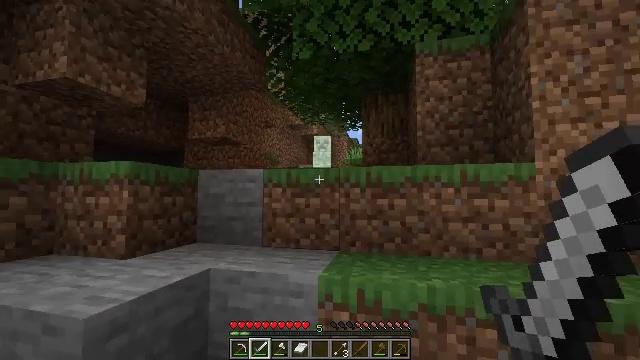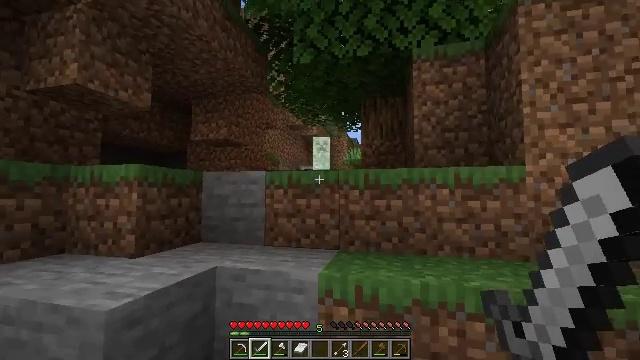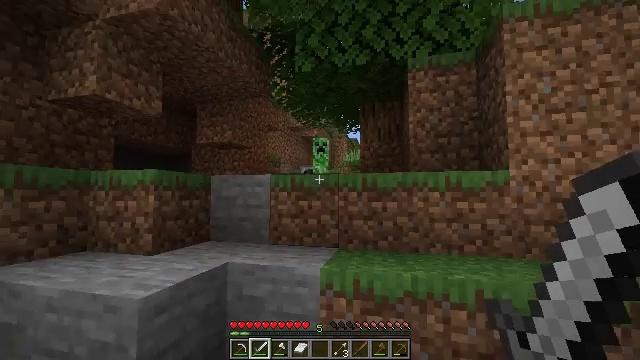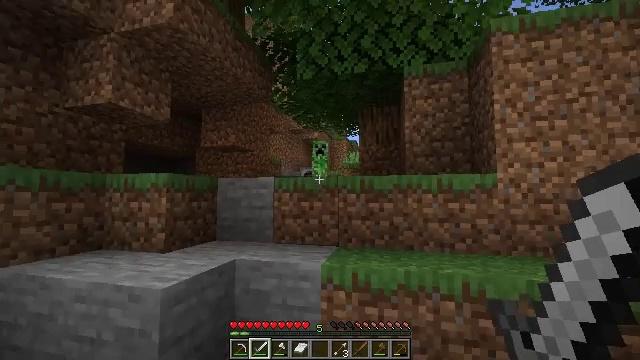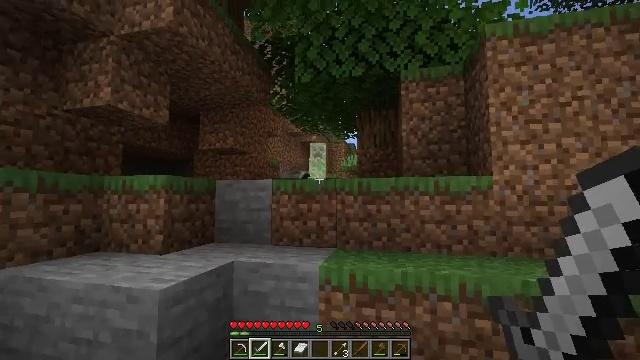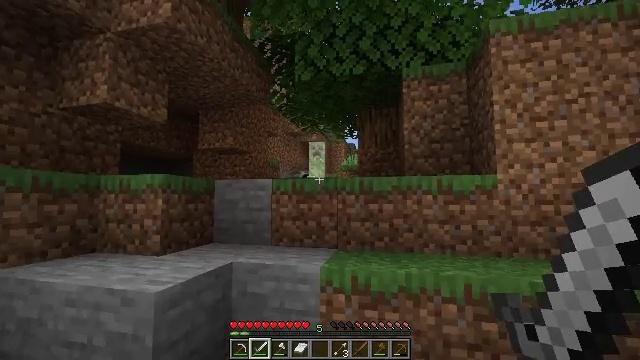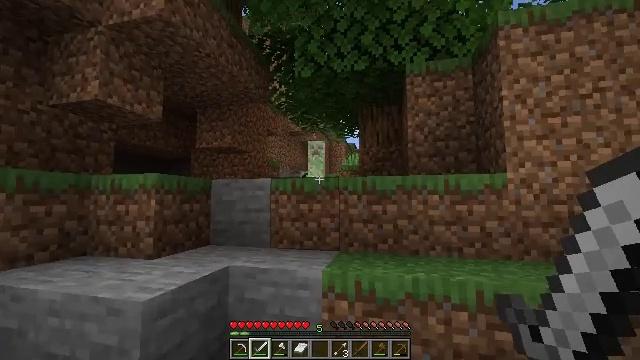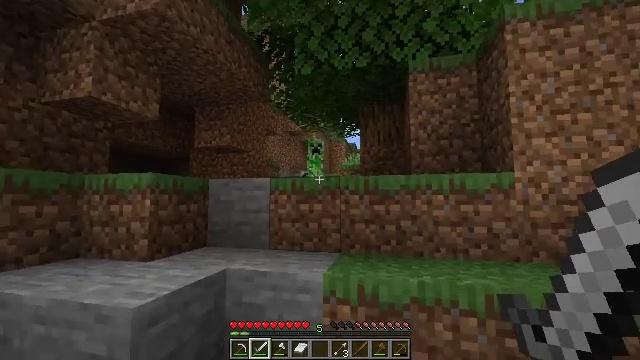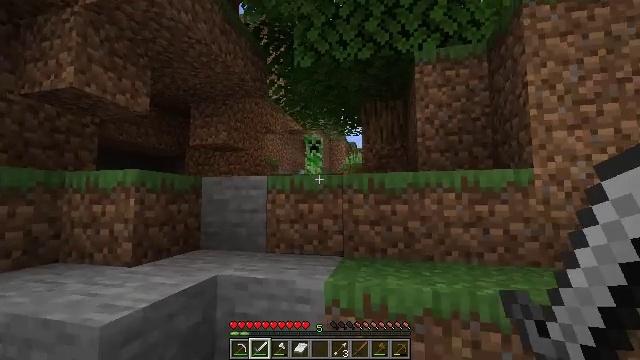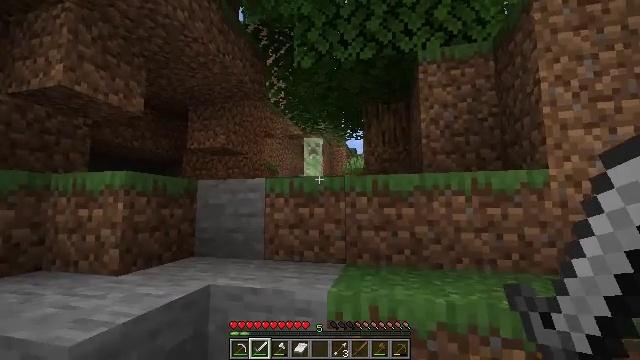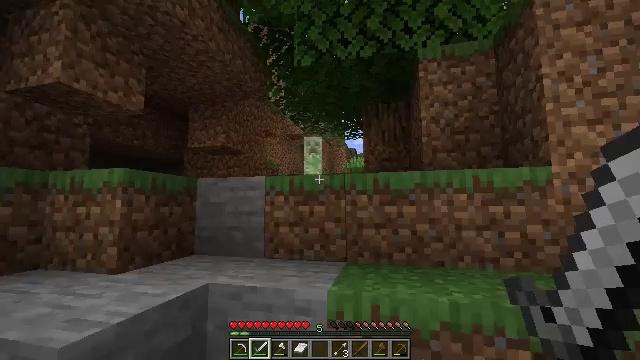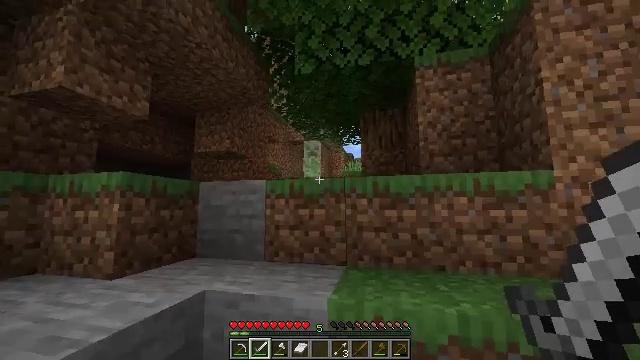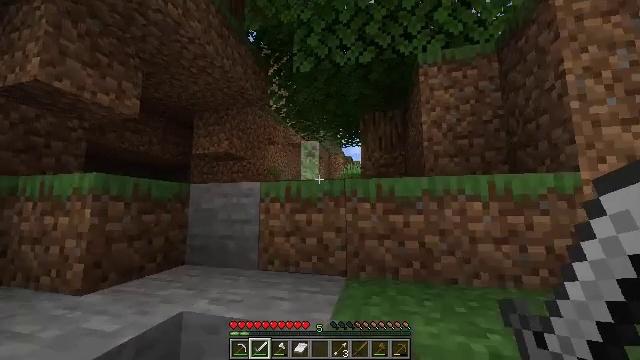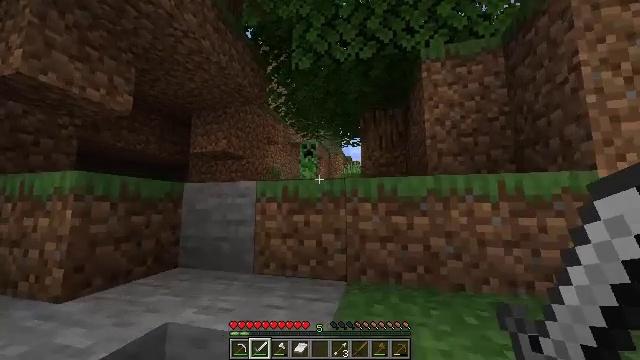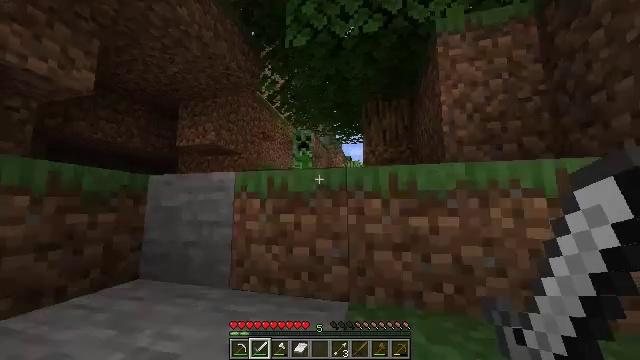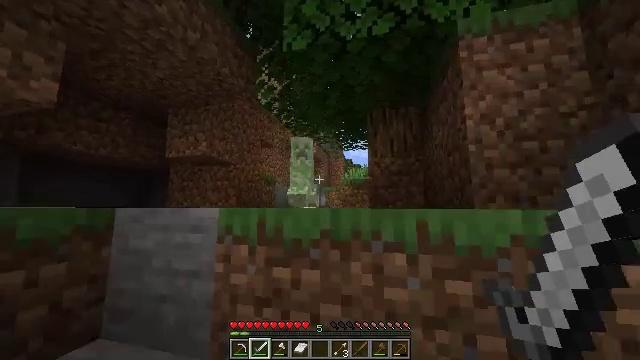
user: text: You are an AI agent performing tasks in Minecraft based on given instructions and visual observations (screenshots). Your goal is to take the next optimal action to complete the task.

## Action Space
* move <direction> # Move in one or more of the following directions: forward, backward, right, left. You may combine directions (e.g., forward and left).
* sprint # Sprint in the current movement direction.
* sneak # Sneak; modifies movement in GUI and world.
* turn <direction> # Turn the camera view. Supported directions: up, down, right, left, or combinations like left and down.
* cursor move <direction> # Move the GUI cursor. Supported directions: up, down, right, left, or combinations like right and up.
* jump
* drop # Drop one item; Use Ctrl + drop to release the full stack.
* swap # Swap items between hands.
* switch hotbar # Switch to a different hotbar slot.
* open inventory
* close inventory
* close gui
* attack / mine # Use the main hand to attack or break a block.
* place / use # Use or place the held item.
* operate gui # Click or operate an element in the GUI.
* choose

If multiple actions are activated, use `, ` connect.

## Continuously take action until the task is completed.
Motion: motion action
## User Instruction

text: Use the furnace to obtain charcoal.
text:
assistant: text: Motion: move back
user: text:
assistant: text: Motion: move back
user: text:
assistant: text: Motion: no_op
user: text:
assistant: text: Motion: move forward
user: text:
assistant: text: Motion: move forward
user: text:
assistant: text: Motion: move forward
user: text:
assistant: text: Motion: move forward
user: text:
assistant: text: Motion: no_op
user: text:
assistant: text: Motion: move forward, turn up
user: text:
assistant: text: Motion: move forward
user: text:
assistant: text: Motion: move forward
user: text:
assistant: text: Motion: move forward
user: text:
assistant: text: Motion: move forward
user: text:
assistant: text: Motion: move forward
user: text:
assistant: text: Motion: move forward, jump
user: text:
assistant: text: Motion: move forward, jump
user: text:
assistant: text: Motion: move forward, turn left and down, jump
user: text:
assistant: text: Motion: move forward, turn down, jump
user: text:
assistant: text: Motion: move forward, turn left and down
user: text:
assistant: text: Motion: move forward
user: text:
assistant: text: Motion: move forward, turn left and down
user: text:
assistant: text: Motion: no_op
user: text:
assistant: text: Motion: move back, attack / mine
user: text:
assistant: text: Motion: move back, attack / mine
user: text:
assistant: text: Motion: move back, turn right, attack / mine
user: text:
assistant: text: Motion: move back, turn right and up
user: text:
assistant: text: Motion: move back, turn right and up
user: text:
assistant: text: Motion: move back, turn right and up
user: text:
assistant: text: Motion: move back, turn up
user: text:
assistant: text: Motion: move back, attack / mine